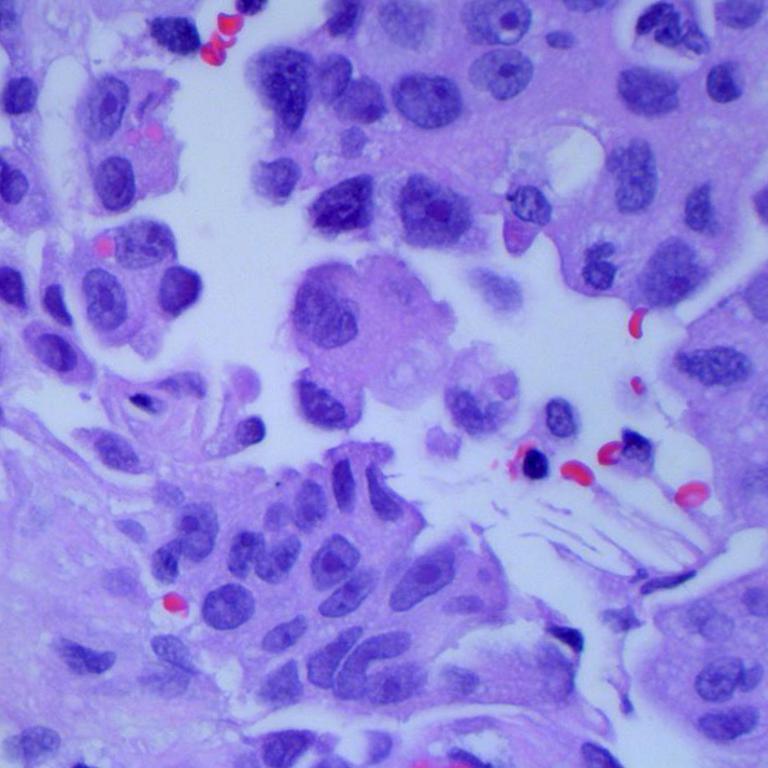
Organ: lung
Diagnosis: adenocarcinomas